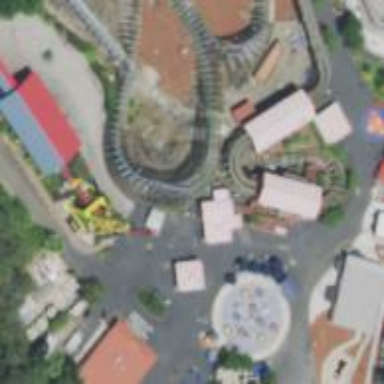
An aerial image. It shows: Thrilling roller coaster attraction.